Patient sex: F
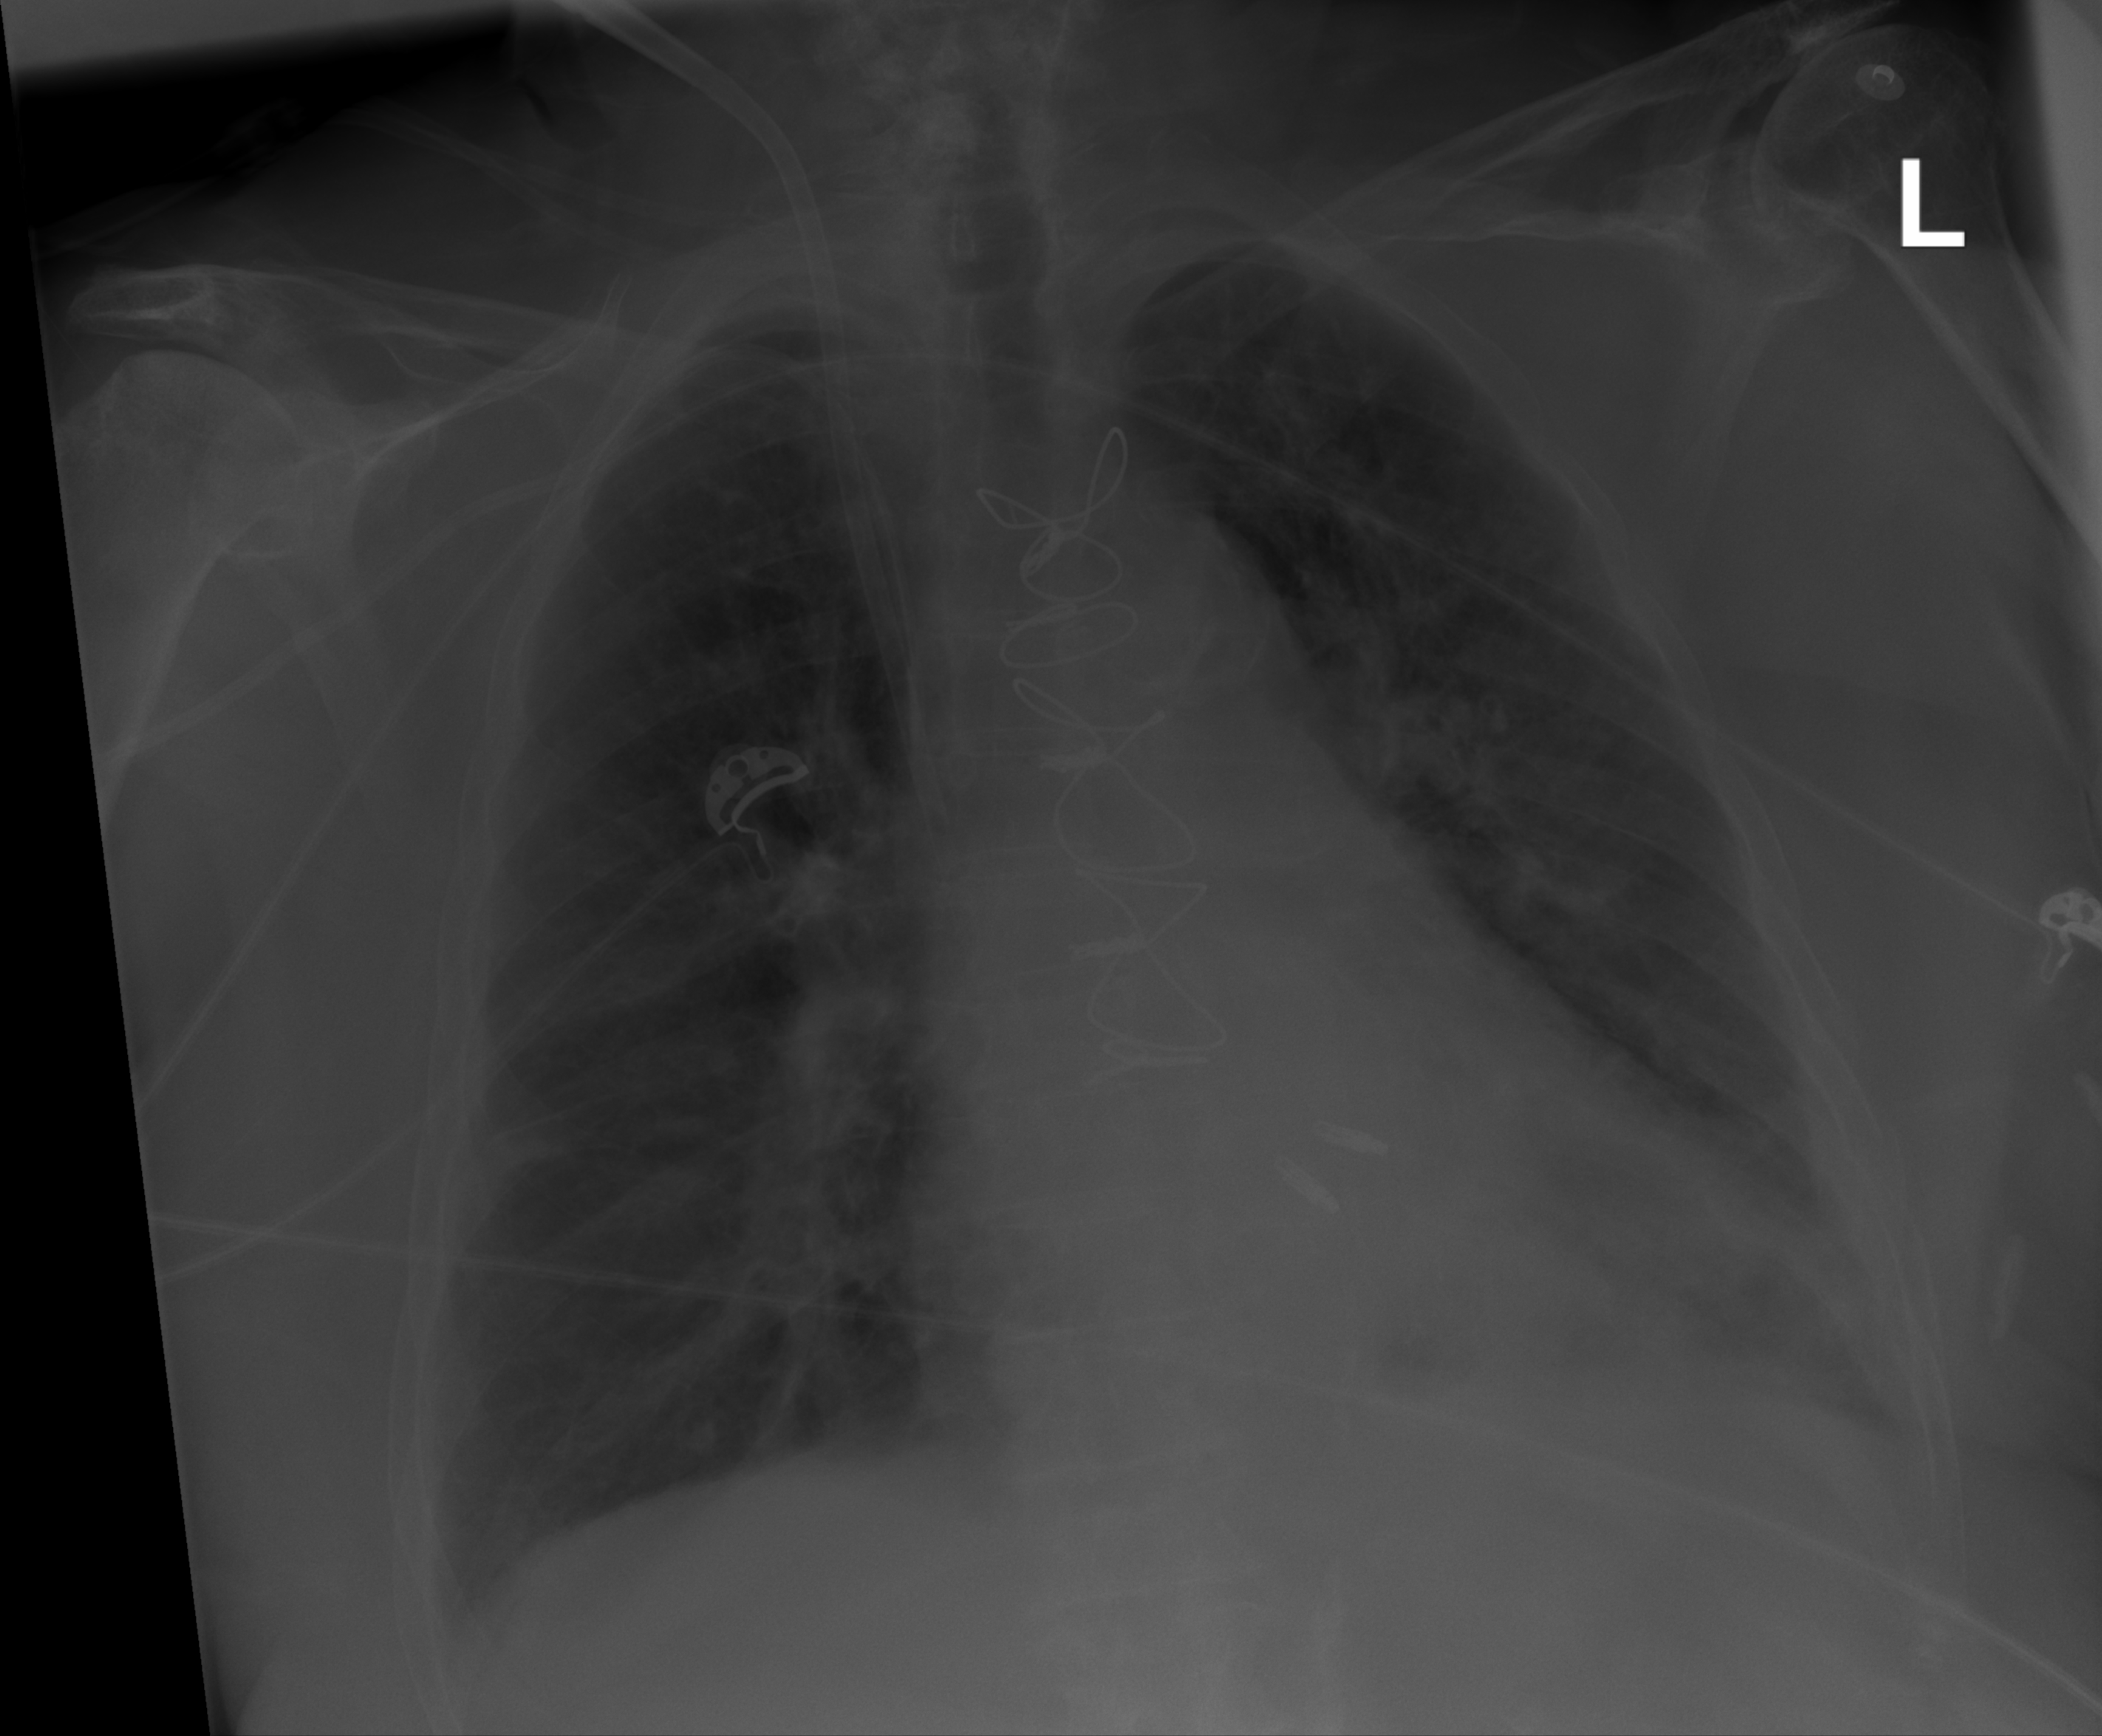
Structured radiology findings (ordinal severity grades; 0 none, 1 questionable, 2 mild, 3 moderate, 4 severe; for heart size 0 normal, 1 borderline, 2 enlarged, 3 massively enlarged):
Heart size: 2
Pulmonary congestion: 1
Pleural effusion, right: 2
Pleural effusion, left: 2
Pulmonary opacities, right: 0
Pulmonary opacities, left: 1
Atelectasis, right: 2
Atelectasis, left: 2